Field crop: tomato
Growth stage: 2
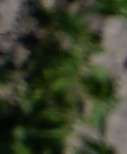
Species: tomato